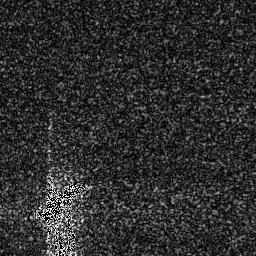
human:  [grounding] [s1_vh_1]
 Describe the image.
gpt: In the satellite image, there is  <ref>1 large ship </ref> <box>[[11, 69, 33, 86, 0]]</box> located at bottom left.